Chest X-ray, PA view. Patient: 72 years old, sex M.
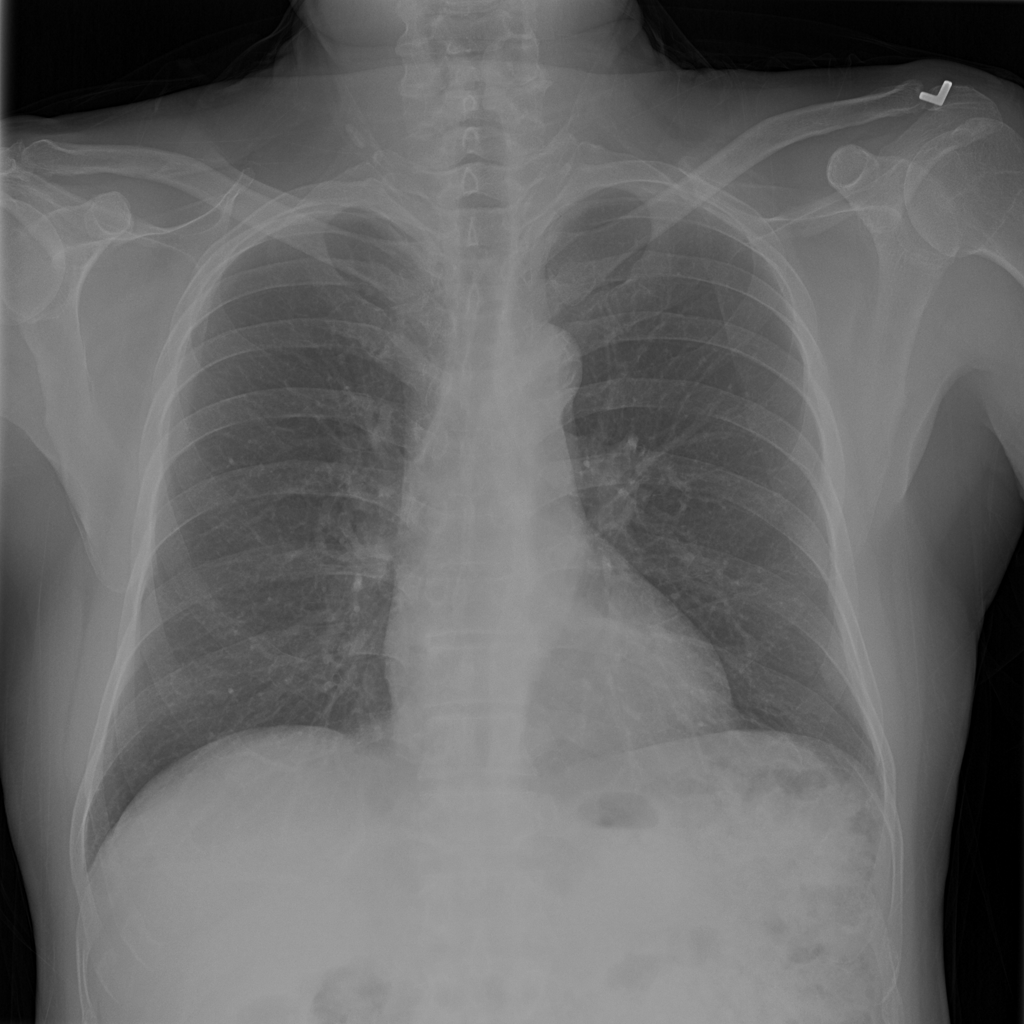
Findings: No Finding